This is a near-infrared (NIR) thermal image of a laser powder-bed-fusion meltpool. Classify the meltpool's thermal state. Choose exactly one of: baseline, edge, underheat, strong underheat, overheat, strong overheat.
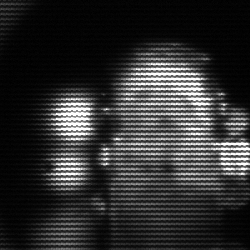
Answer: strong underheat